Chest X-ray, PA view. Patient: 58 years old, sex F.
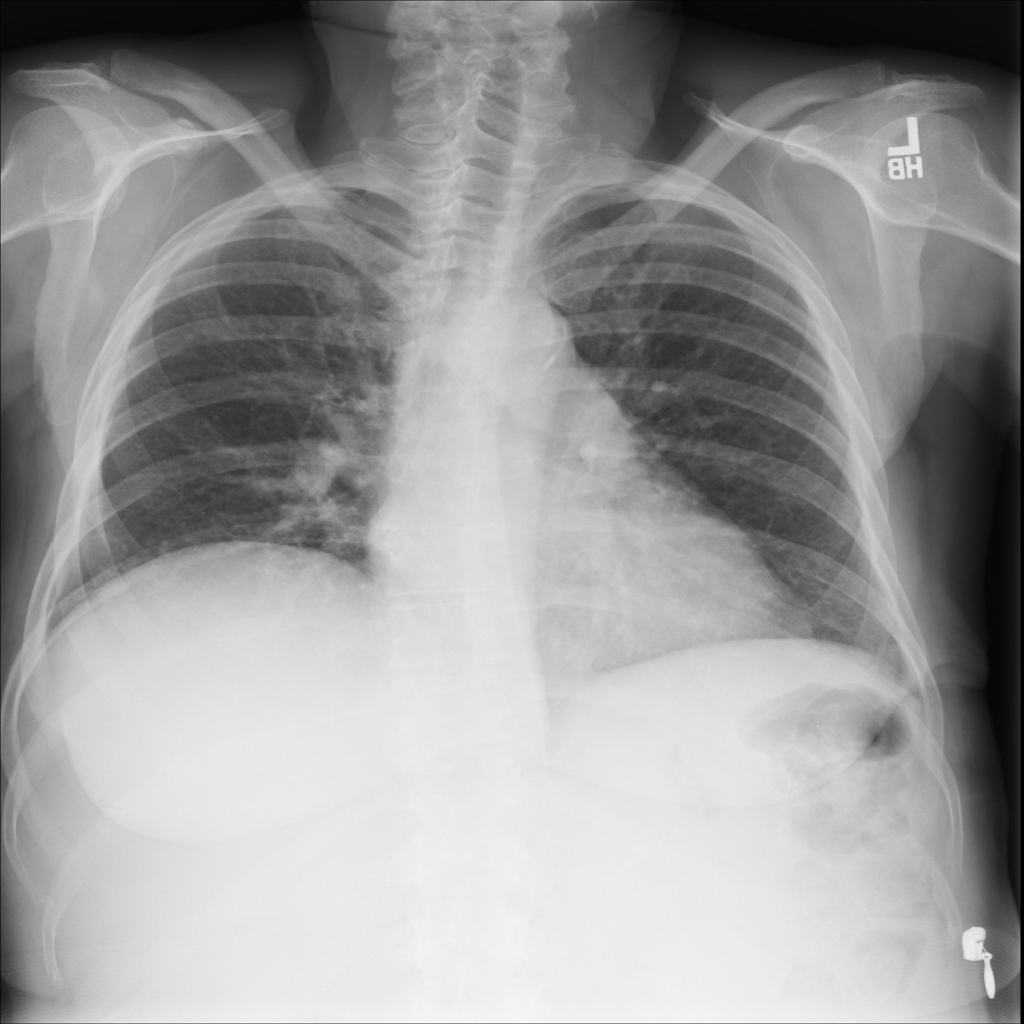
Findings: No Finding